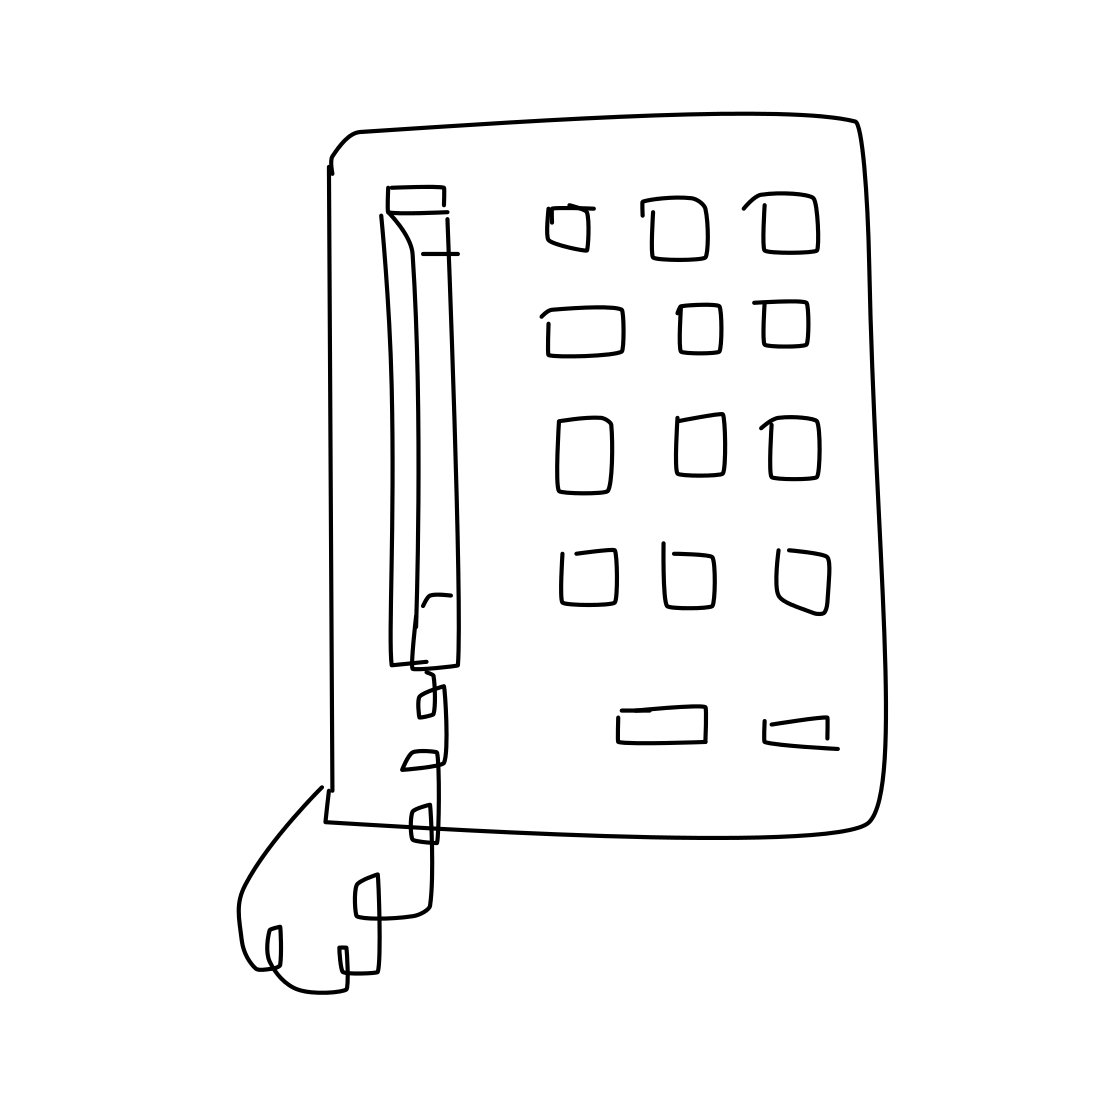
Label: telephone